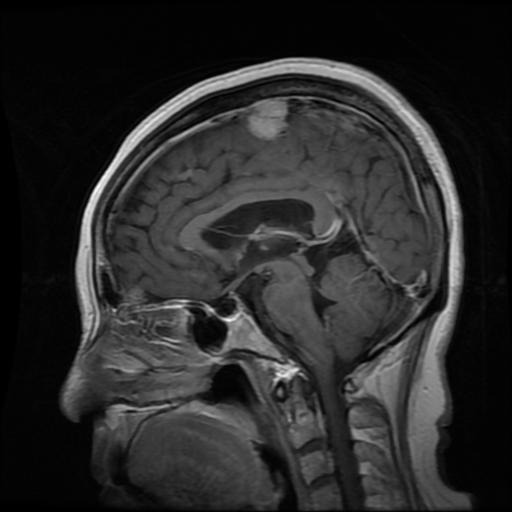
Label: meningioma